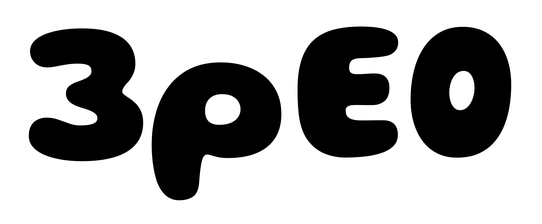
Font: Gluten_ExtraBold